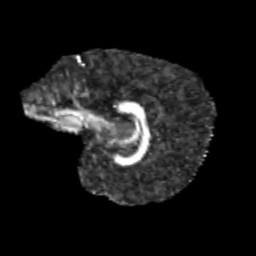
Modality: FA
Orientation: sagittal
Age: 10
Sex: female
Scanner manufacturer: siemens
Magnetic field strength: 3 T
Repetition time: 3.8 s
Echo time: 0.07 s